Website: ulta-beauty
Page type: delivery-shipping
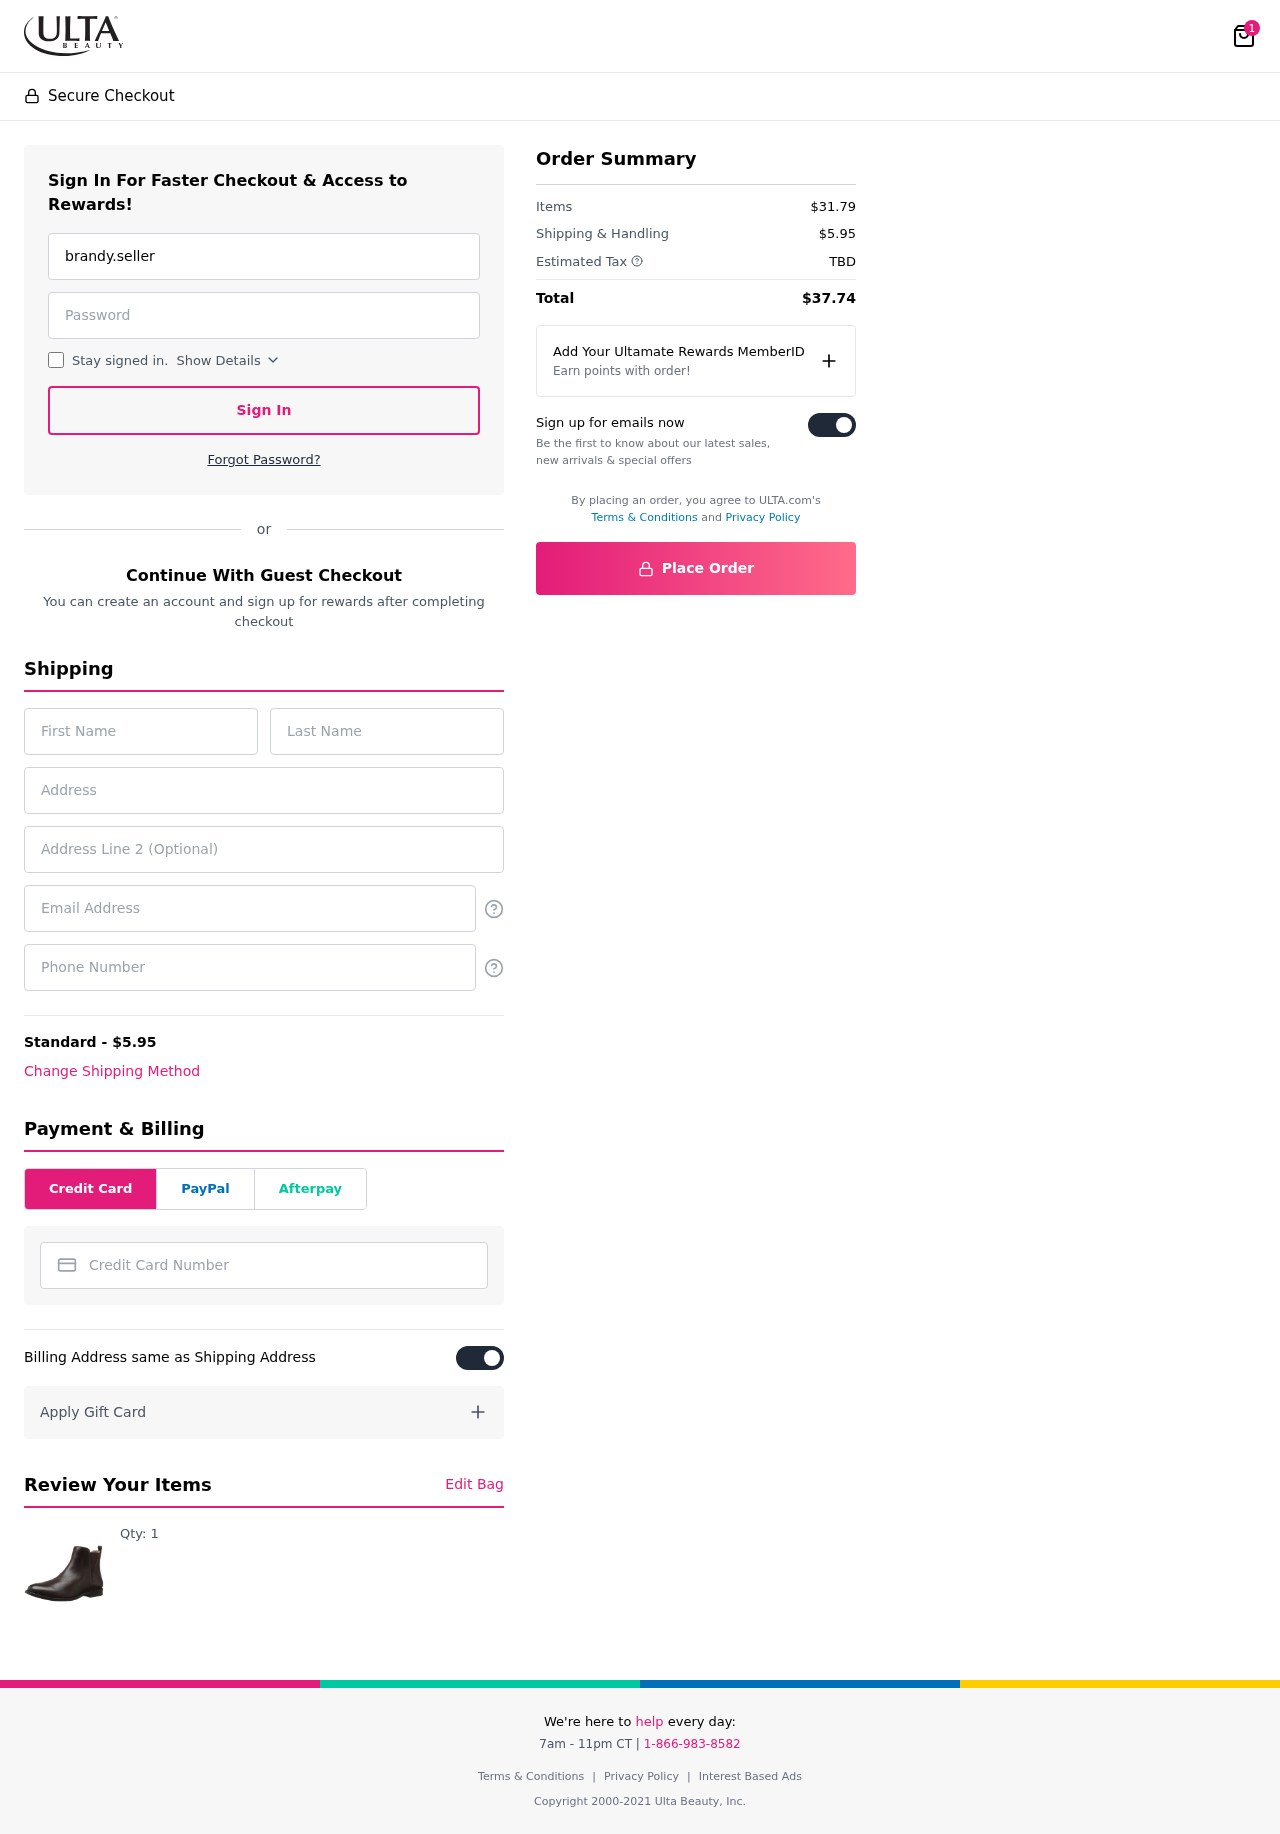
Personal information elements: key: PII_CARD_NUMBER
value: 4148 7651 7584 5240
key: PII_EMAIL
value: brandy.sellers@gmail.com
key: PII_EMAIL2
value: brandy.sellers@gmail.com
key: PII_FIRSTNAME
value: Brandy
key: PII_LASTNAME
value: Sellers
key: PII_PHONE
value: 7482237512
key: PII_STREET
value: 4341 Adam Fords
Product elements: key: PRODUCT1_QUANTITY
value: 1
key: PRODUCT1
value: Qty: 1
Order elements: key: ORDER_NUM_ITEMS
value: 1
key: ORDER_SHIPPING_COST
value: $5.95
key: ORDER_SUBTOTAL
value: $31.79
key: ORDER_TAX
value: TBD
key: ORDER_TOTAL
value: $37.74